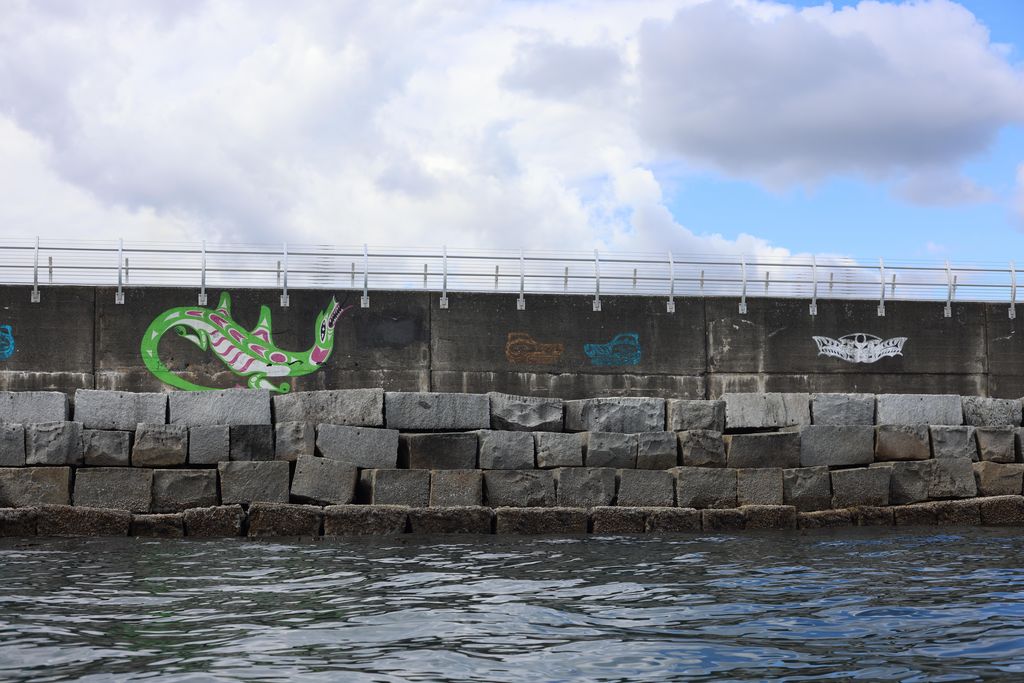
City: victoria